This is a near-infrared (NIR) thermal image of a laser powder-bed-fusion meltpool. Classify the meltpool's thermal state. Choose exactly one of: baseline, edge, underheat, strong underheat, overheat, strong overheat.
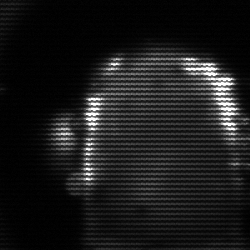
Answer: baseline